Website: home-depot
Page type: payment
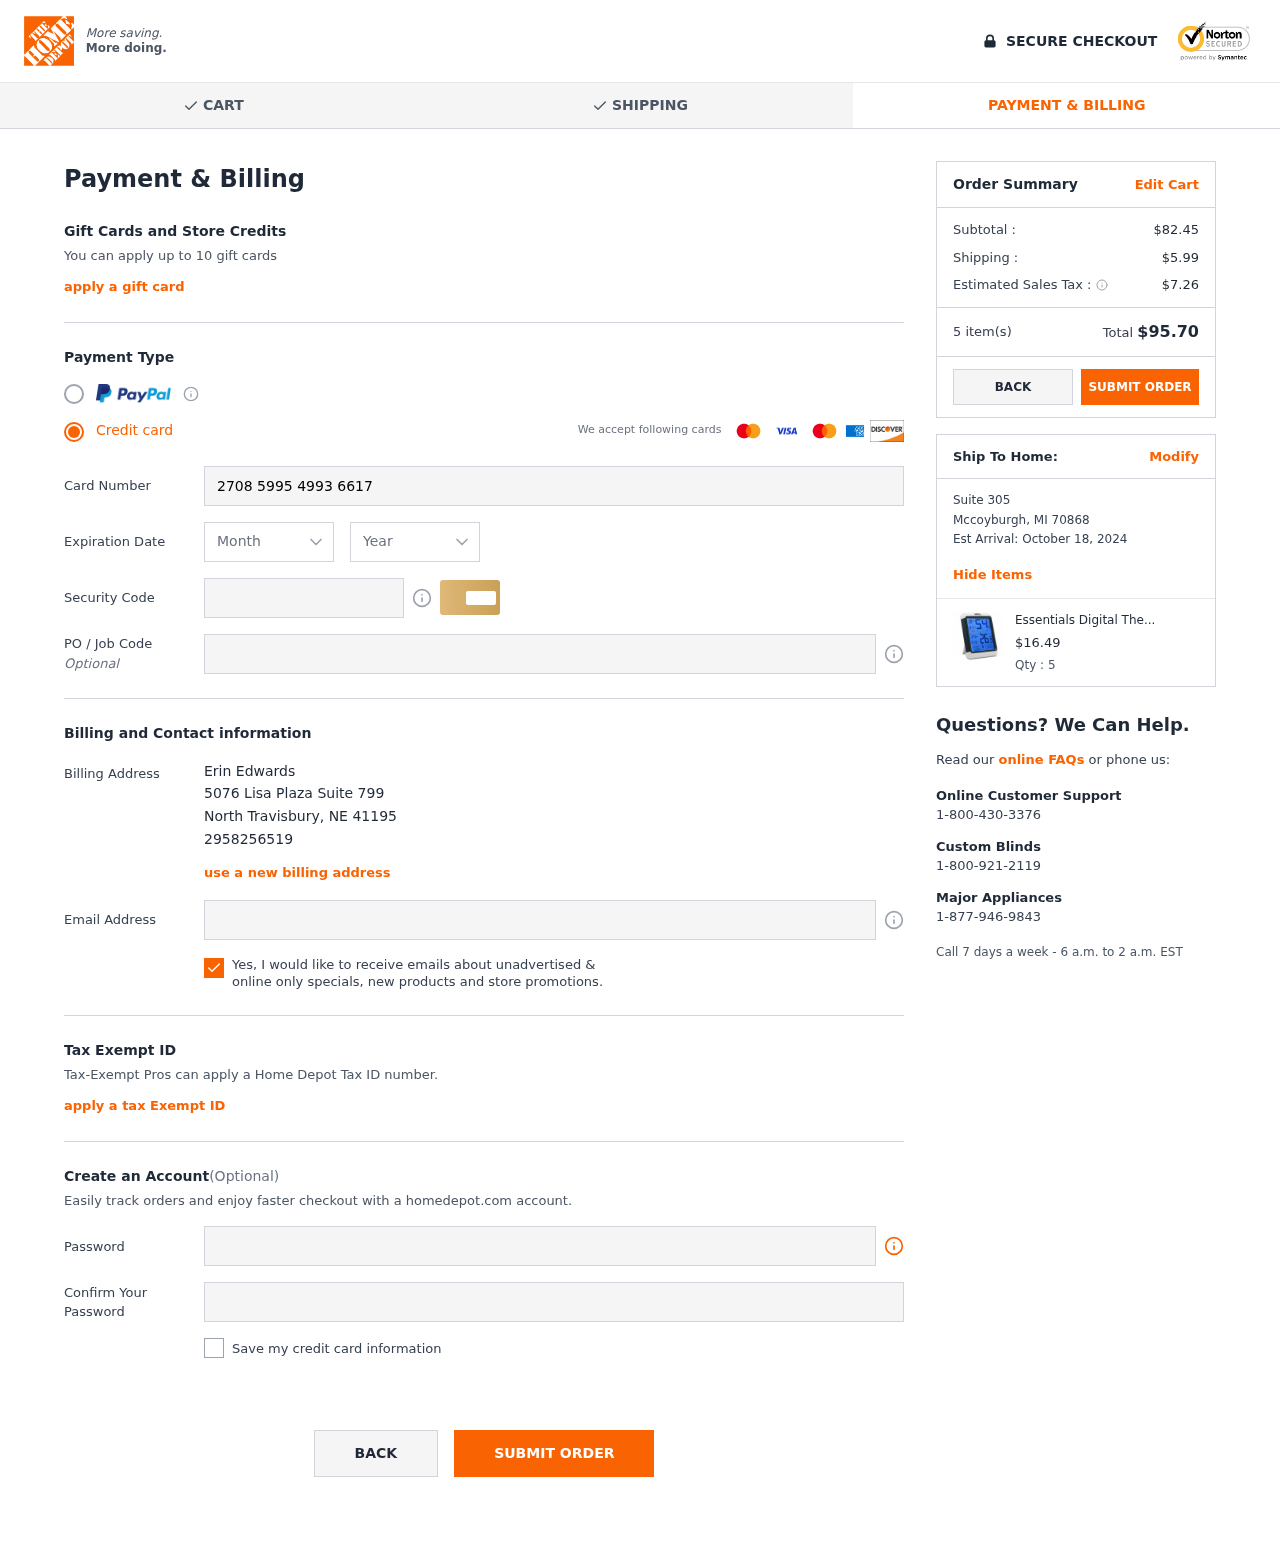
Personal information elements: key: PII_CARD_CVV
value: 394
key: PII_CARD_EXPIRY_MONTH
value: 08
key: PII_CARD_EXPIRY_YEAR
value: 26
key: PII_CARD_NUMBER
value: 2708 5995 4993 6617
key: PII_CITY
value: North Travisbury
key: PII_CITY2
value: Mccoyburgh
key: PII_EMAIL
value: erinedwards@yahoo.com
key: PII_FULLNAME
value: Erin Edwards
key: PII_JOB_CODE
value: J295719
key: PII_PHONE
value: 2958256519
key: PII_POSTCODE
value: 41195
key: PII_POSTCODE2
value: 70868
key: PII_STATE_ABBR
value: NE
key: PII_STATE_ABBR2
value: MI
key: PII_STREET
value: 5076 Lisa Plaza Suite 799
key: PII_STREET2
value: Suite 305
Product elements: key: PRODUCT1_NAME
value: Essentials Digital Thermo-Hygrometer Indoor Thermometer Hygrometer Temperature and Humidity Meter Cl
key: PRODUCT1_PRICE
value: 16.49
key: PRODUCT1_QUANTITY
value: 5
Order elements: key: ORDER_SUBTOTAL
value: $82.45
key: ORDER_SHIPPING_COST
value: $5.99
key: ORDER_TAX
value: $7.26
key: ORDER_NUM_ITEMS
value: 5 item(s)
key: ORDER_TOTAL
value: $95.70
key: ORDER_DELIVERY_DATE
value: October 18, 2024